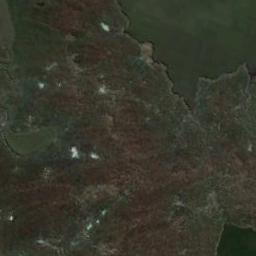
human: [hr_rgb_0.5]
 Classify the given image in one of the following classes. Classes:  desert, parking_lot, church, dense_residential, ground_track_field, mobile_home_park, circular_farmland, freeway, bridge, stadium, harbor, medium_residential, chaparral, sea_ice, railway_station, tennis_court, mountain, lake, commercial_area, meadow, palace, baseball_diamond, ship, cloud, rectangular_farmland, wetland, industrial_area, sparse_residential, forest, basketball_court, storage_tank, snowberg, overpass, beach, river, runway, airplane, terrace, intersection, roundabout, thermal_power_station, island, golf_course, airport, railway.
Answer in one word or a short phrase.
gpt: wetland